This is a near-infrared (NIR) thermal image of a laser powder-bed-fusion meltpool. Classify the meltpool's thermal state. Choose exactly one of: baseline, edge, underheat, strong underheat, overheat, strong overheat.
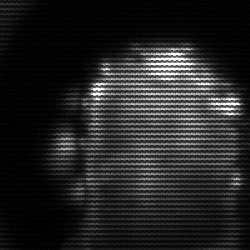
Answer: baseline